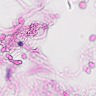
Metastatic tissue present: no